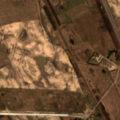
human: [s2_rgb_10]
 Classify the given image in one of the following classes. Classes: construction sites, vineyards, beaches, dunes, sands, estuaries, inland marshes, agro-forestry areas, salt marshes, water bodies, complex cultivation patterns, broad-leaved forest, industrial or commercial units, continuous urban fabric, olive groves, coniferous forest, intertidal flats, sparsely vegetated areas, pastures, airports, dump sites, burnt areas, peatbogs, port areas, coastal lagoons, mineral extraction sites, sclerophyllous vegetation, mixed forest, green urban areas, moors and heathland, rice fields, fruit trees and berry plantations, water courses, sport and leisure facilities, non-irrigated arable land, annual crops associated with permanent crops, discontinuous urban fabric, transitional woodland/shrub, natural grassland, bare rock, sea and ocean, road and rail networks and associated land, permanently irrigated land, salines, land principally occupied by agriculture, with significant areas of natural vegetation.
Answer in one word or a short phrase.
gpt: construction sites, non-irrigated arable land, pastures, complex cultivation patterns